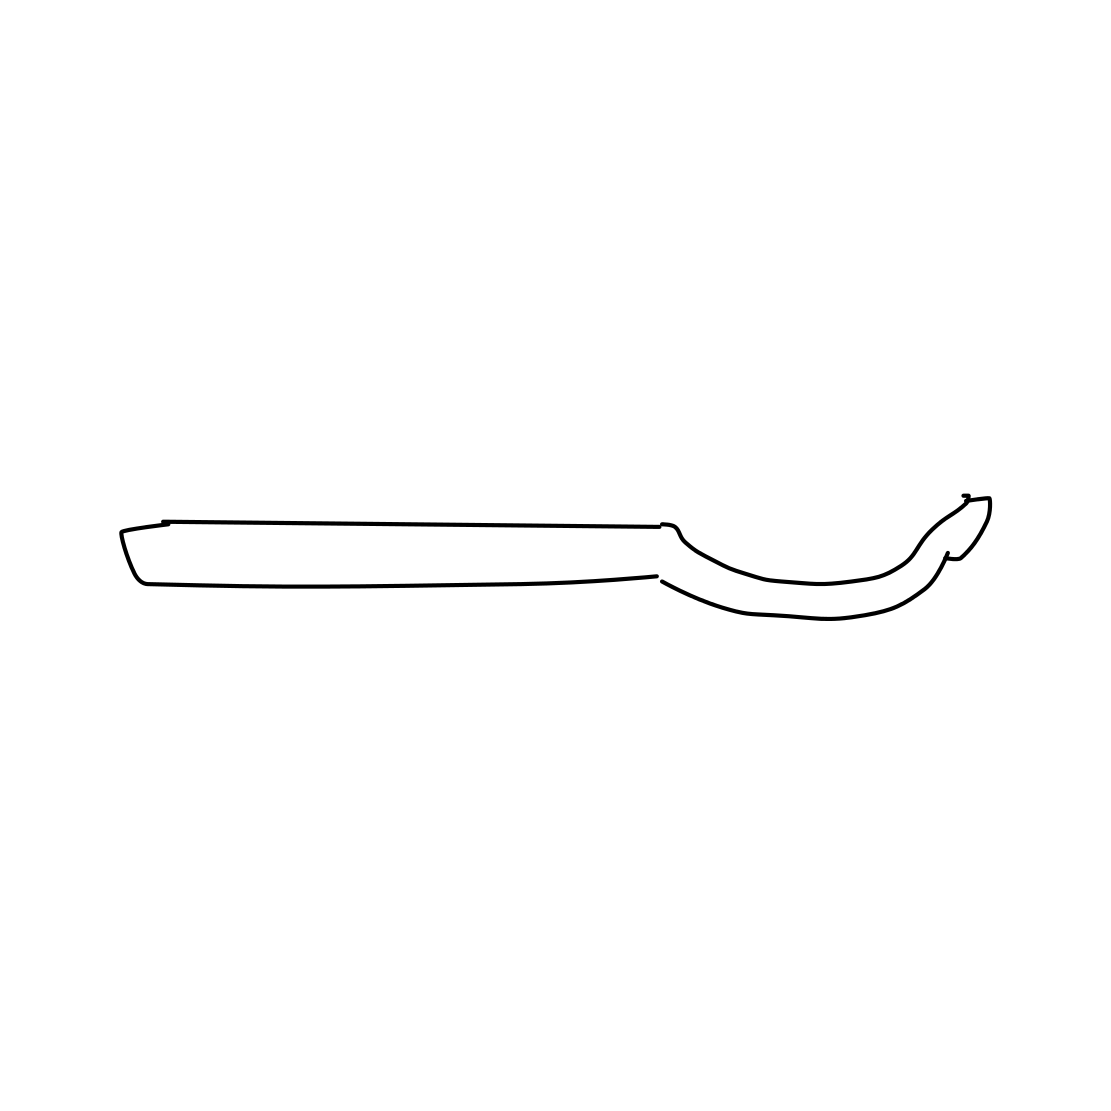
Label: spoon